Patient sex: F
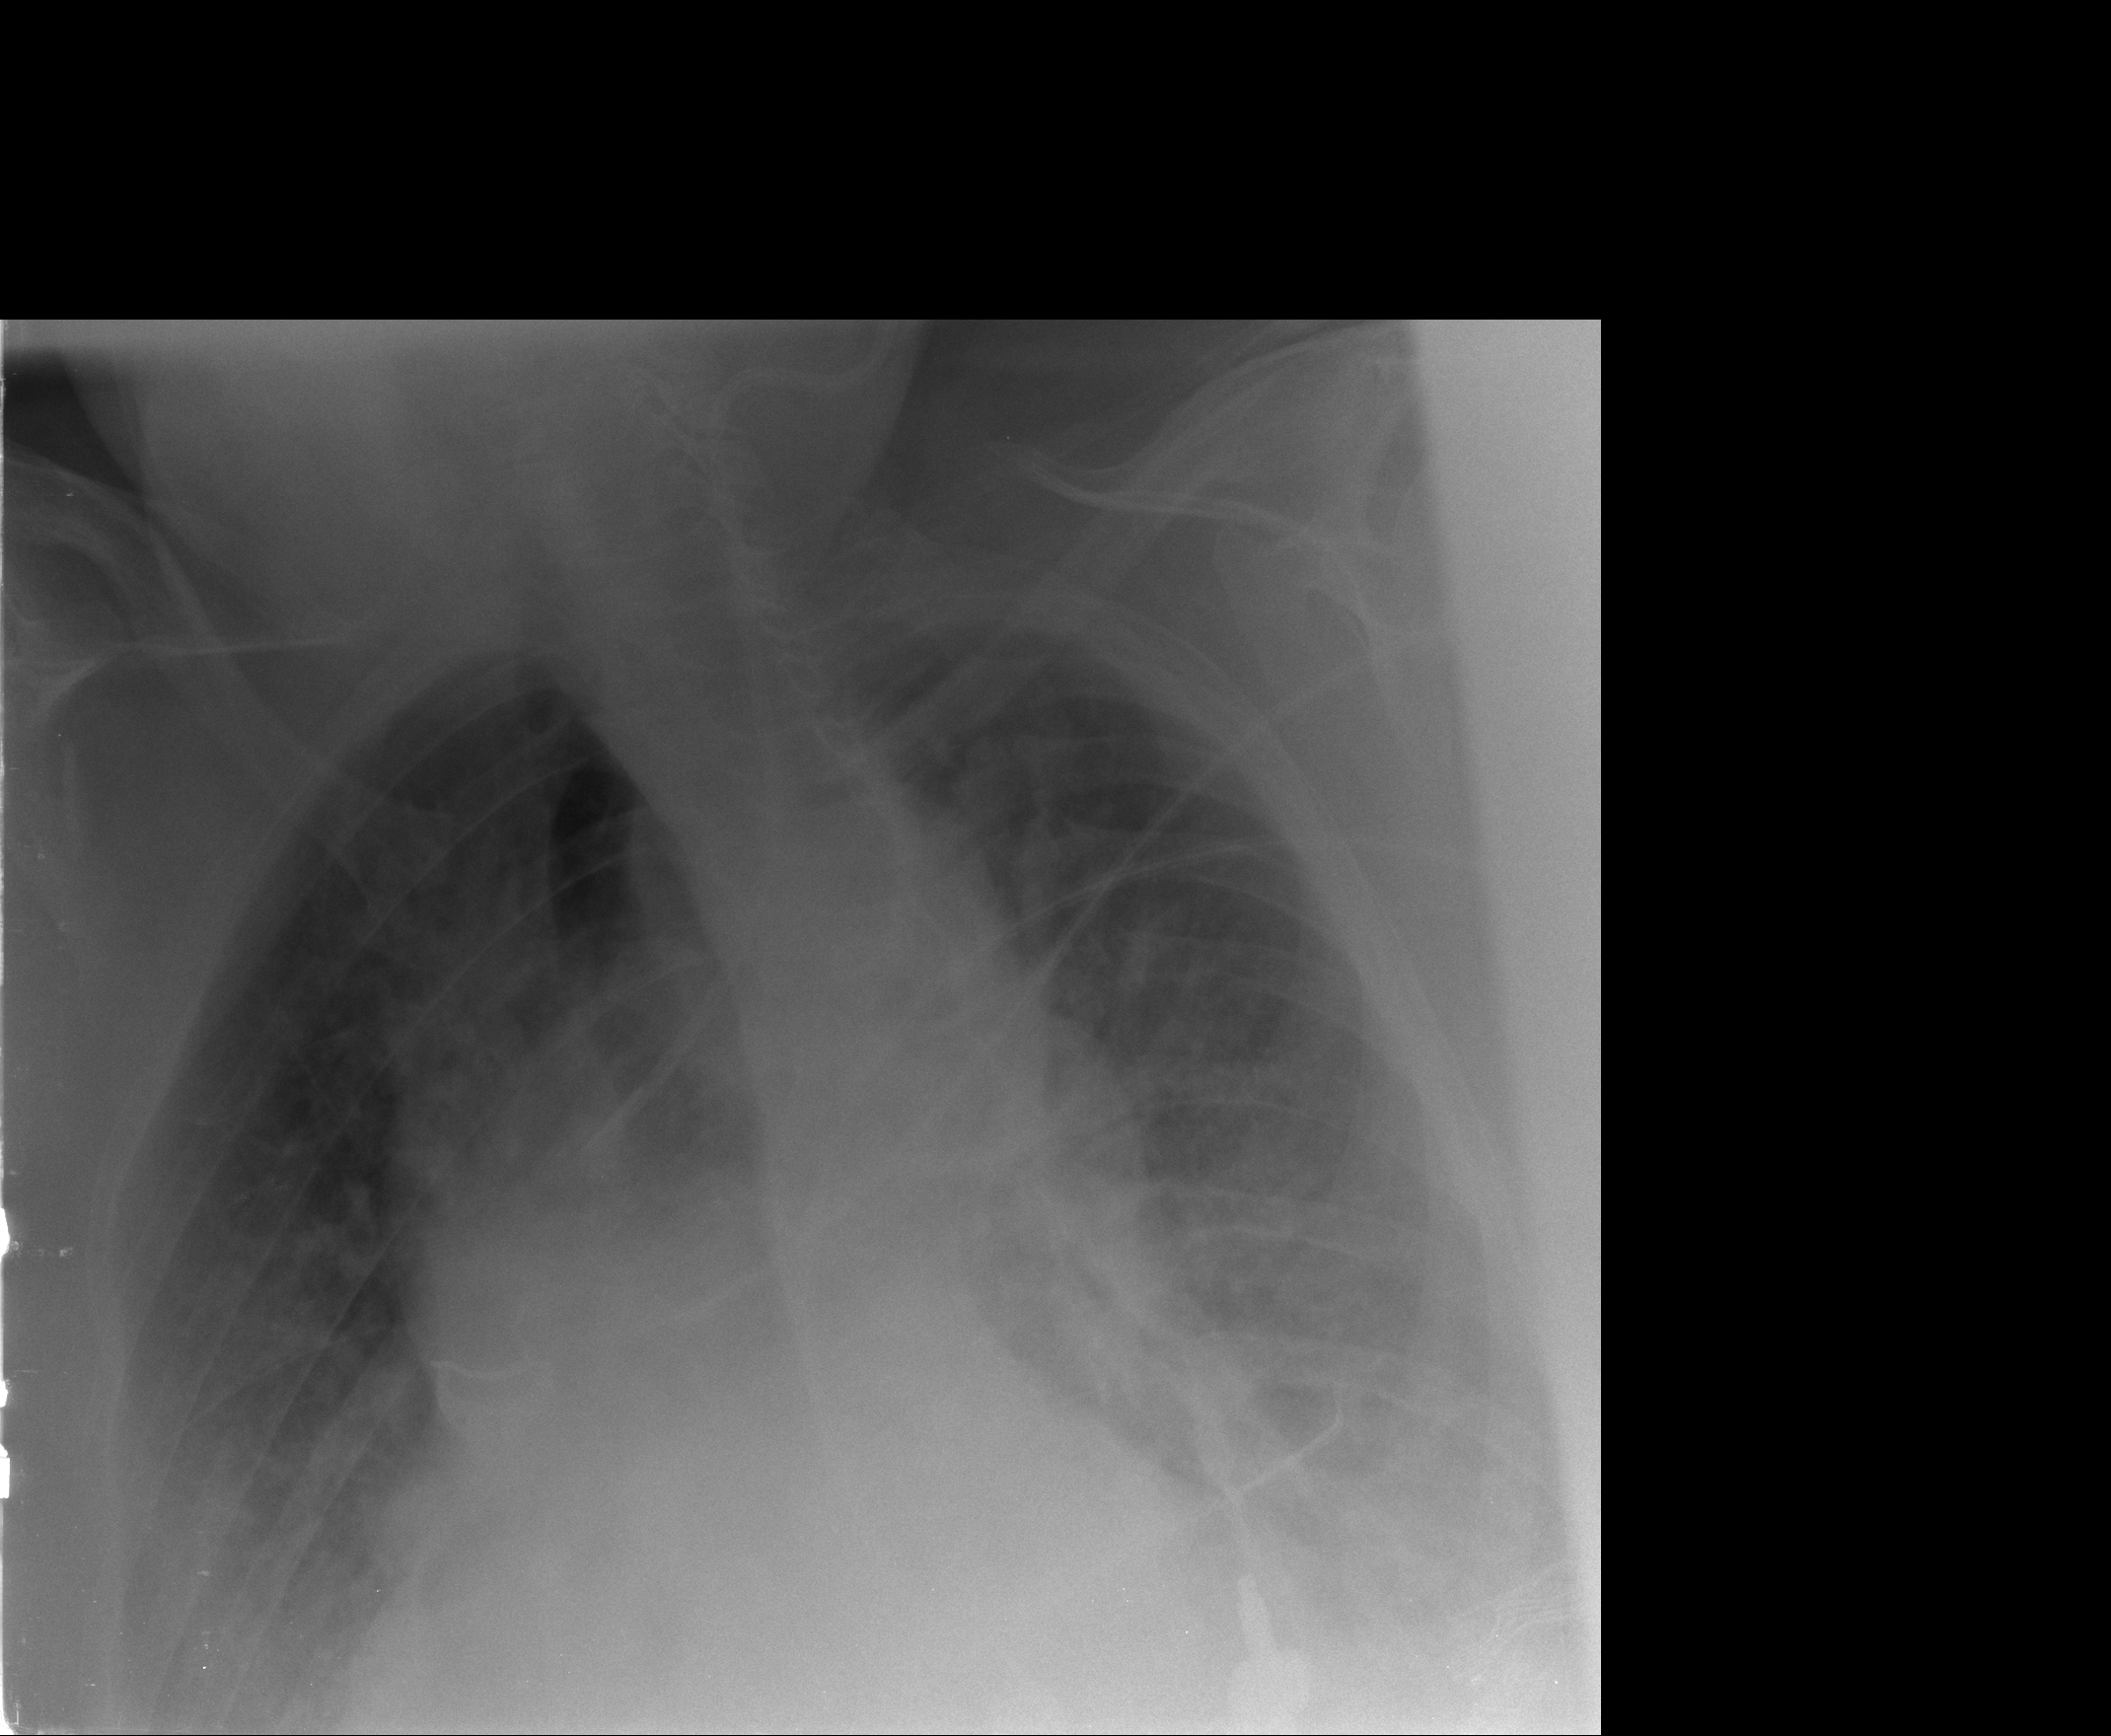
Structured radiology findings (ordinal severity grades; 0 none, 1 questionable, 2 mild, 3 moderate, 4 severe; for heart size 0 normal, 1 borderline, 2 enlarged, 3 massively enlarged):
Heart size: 0
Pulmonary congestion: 2
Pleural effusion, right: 0
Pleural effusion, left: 2
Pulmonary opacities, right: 0
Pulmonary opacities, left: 0
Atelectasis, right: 0
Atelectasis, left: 2